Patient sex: M
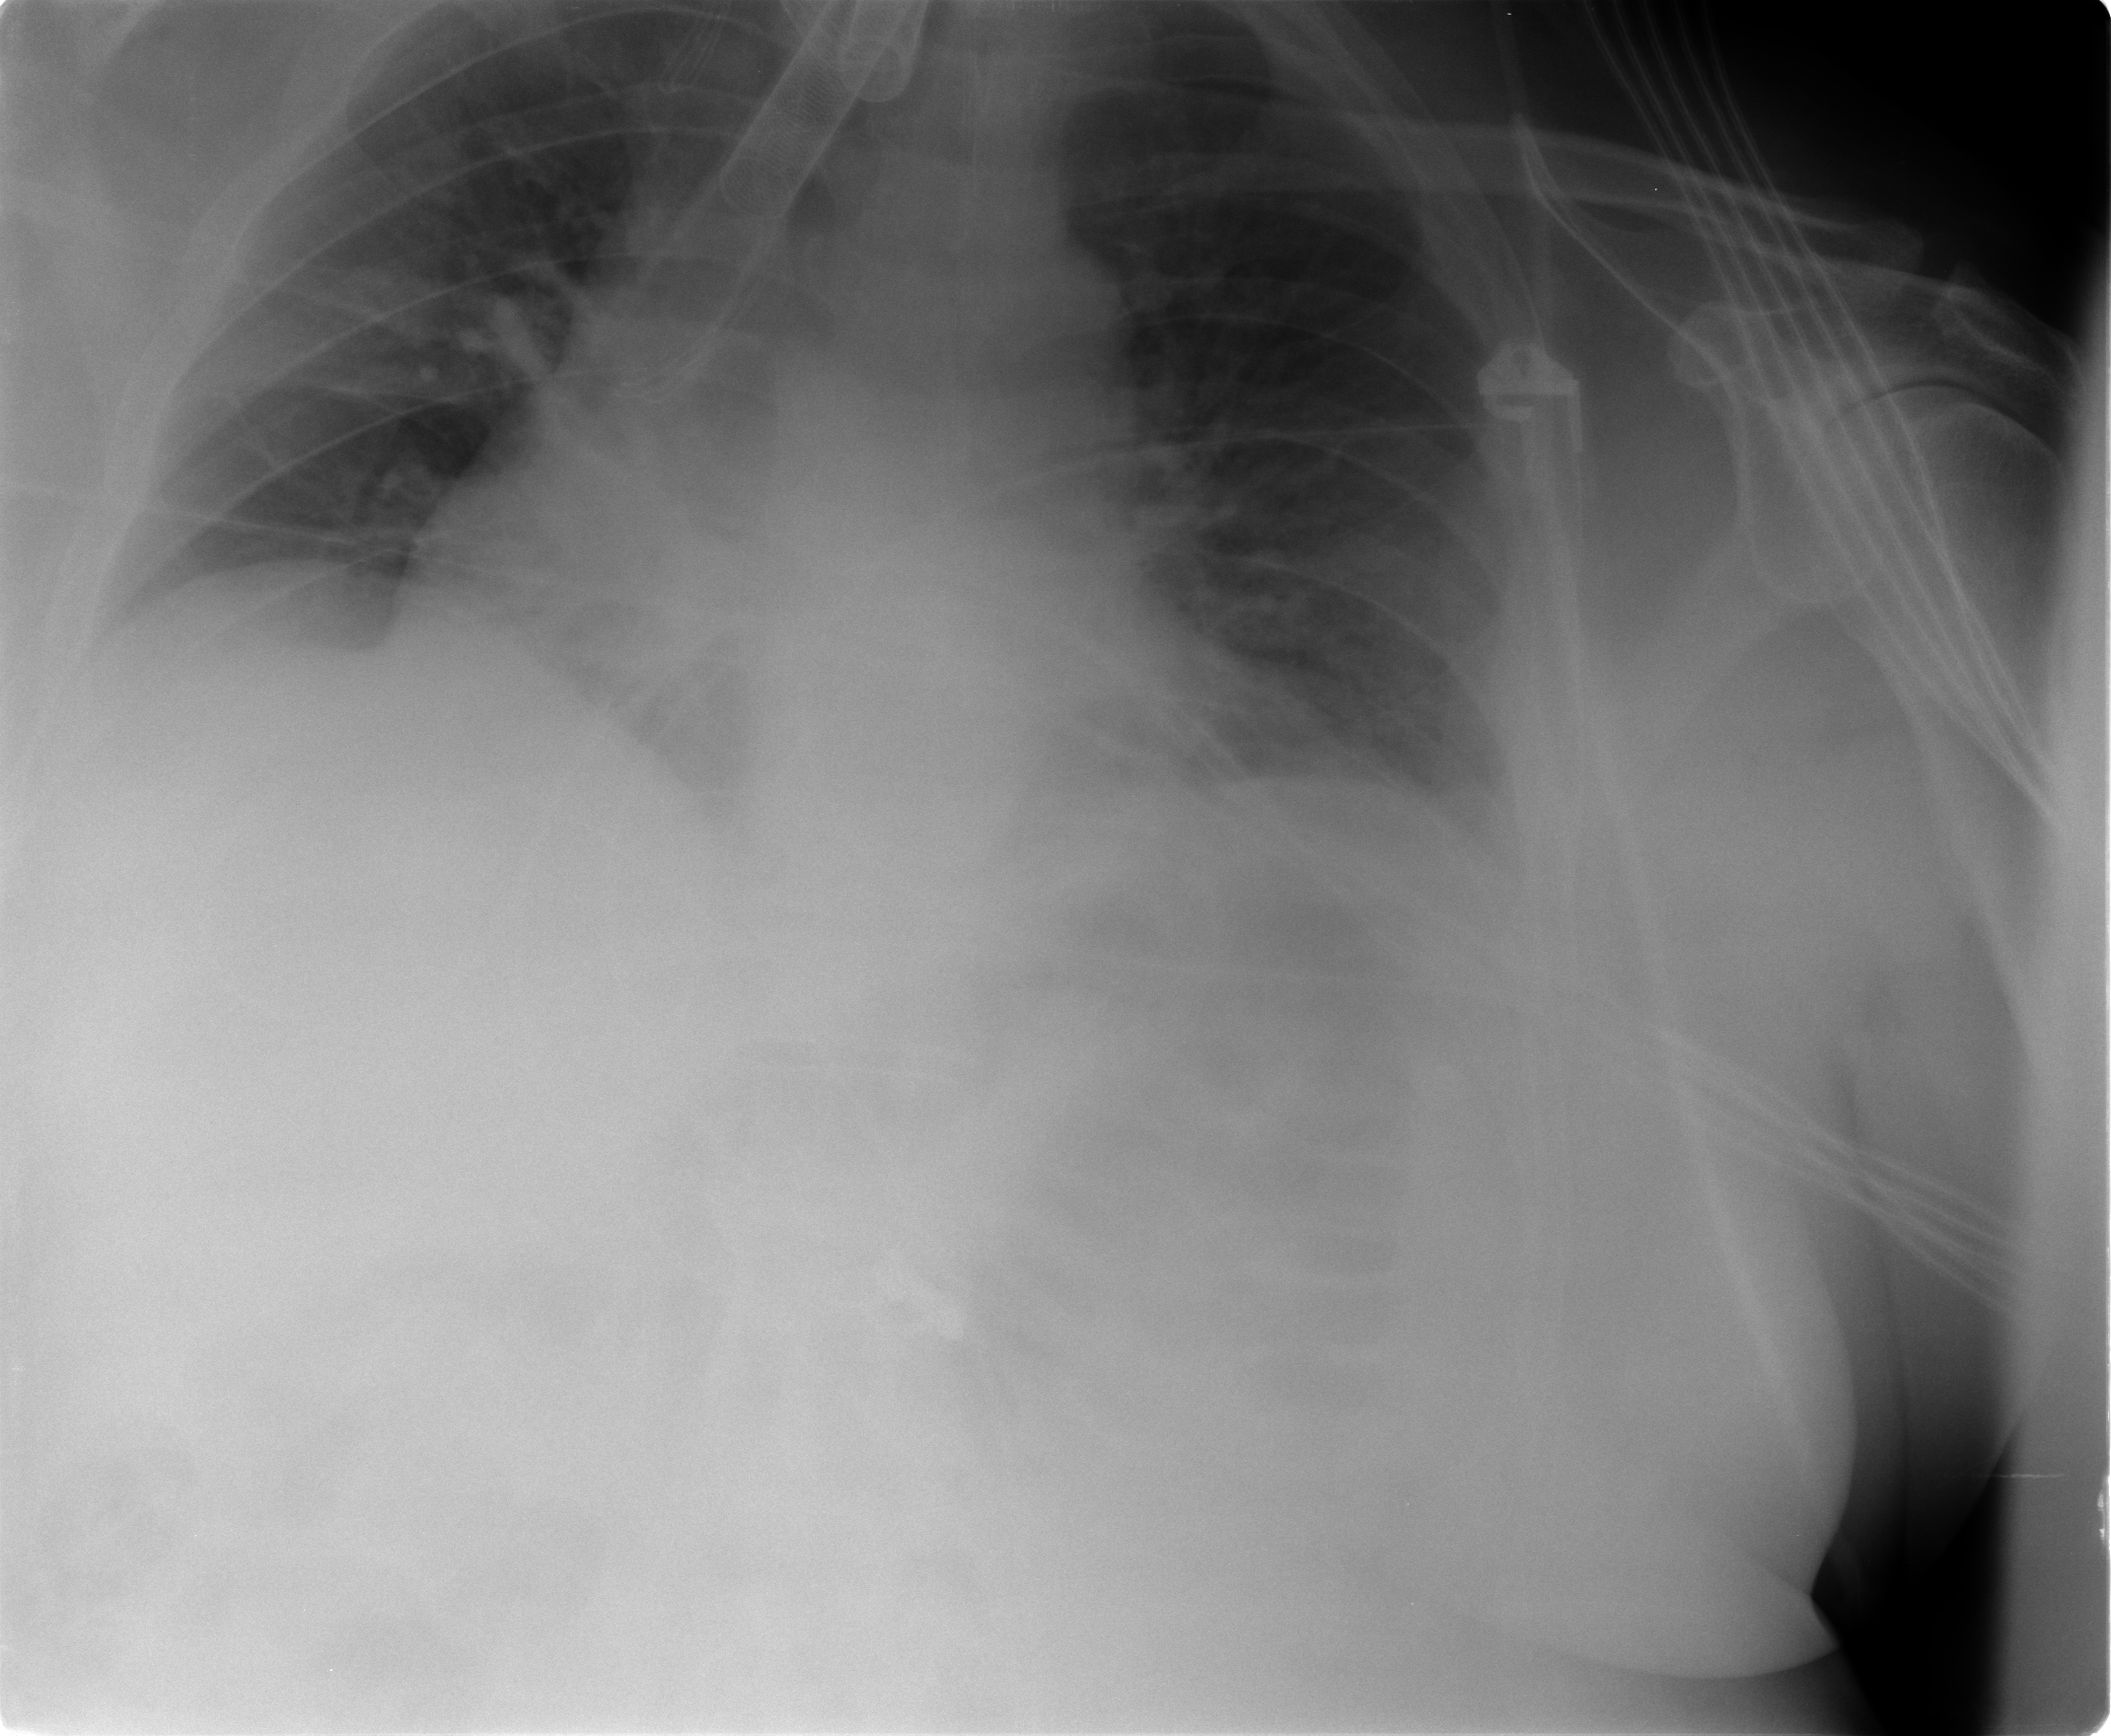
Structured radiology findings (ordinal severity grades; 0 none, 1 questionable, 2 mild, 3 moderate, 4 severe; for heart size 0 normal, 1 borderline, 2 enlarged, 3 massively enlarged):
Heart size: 2
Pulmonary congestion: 1
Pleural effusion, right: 0
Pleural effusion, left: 0
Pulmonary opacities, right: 0
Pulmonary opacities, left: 1
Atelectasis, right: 1
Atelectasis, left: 2